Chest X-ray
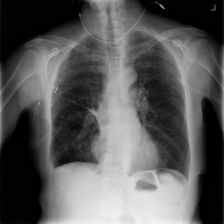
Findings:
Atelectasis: negative
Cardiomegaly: negative
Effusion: negative
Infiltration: negative
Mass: negative
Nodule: negative
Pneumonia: negative
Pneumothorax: negative
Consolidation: negative
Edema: negative
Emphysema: negative
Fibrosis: negative
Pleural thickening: negative
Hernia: negative